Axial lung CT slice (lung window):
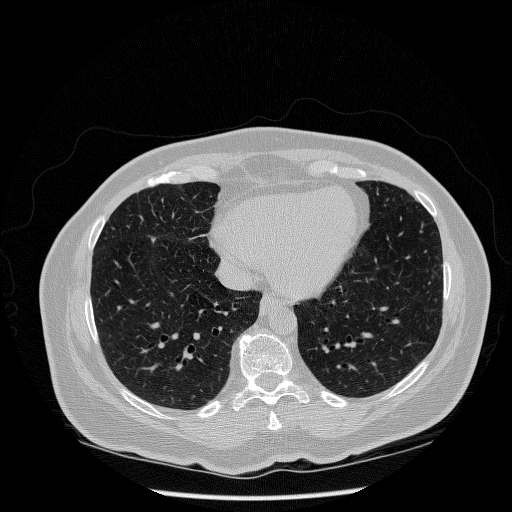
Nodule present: no